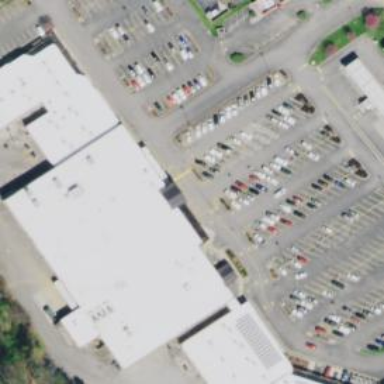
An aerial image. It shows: Grocery shop.